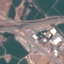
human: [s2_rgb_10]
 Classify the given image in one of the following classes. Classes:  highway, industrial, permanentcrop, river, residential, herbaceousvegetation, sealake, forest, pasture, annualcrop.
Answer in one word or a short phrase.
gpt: Highway